Question: I would like to generate different seed at each time to have various outcomes ... I have tried "shuffle," however it showed that "it is not supported!" Wish someone can help me!Thank you~
This is my settings:
.
It makes my simulation to end with the same outcome every time.
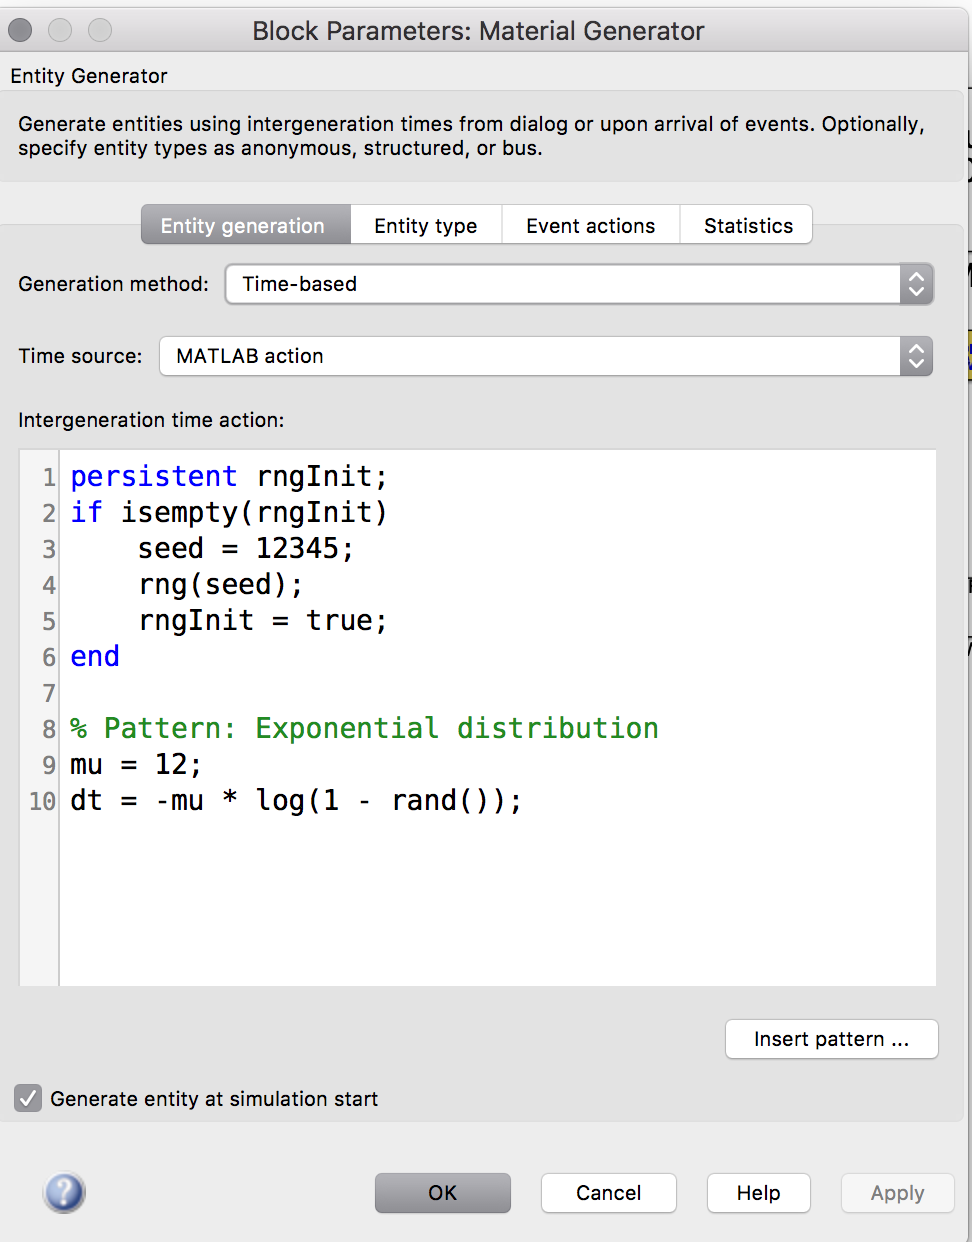
Answer: You could generate a random number by writing a code in the model properties "callback." Then, take it as a reference for your seed to generate the random seed.